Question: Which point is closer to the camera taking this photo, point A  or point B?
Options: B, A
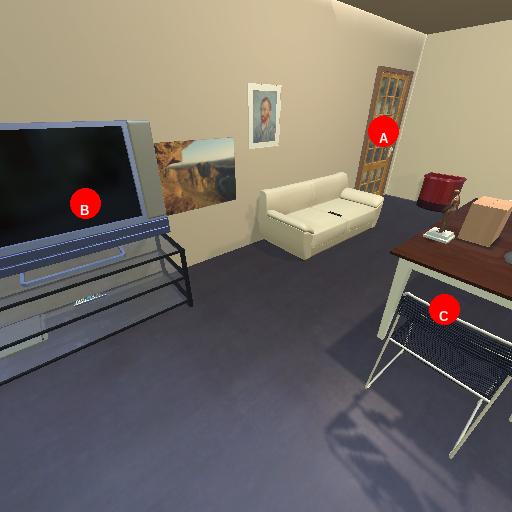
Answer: B